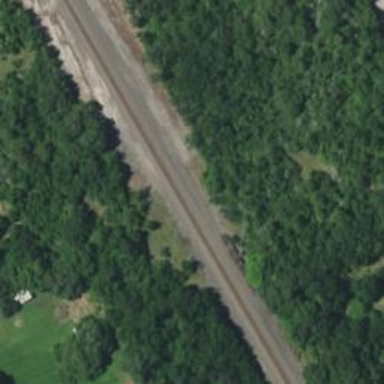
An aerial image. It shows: Railway track.